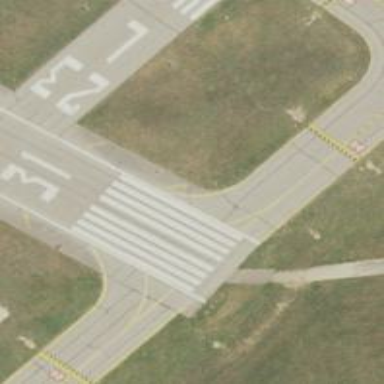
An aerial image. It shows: Image of taxiway at airport.